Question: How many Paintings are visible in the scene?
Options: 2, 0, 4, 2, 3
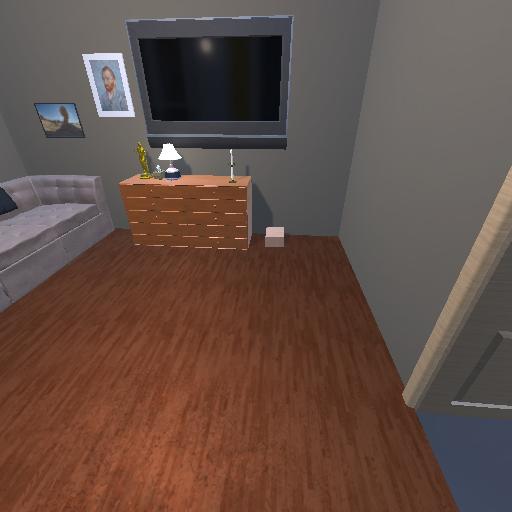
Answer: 2